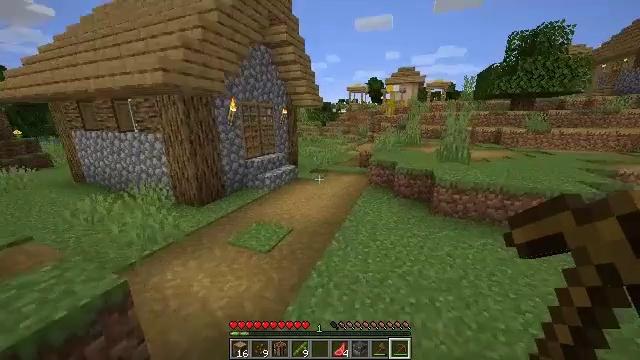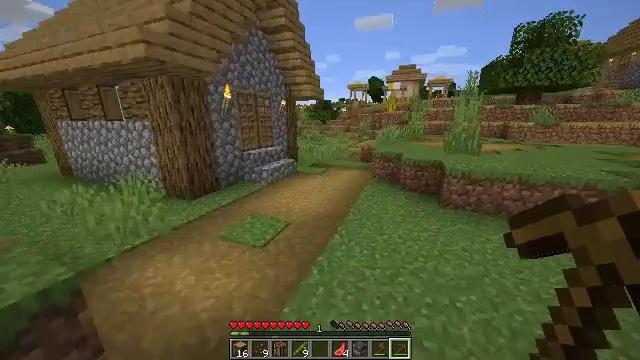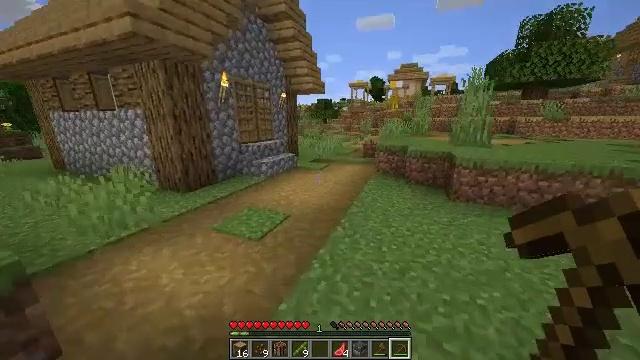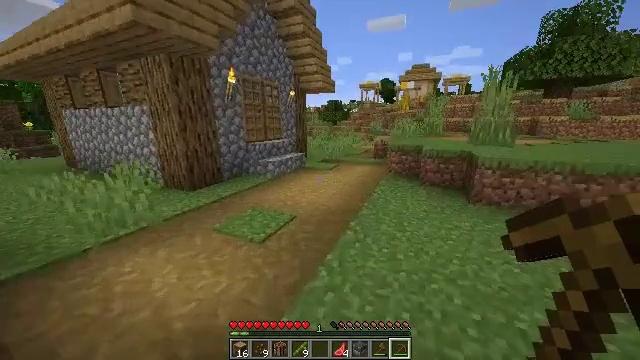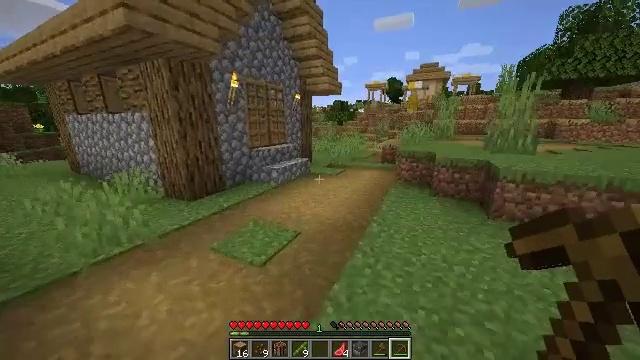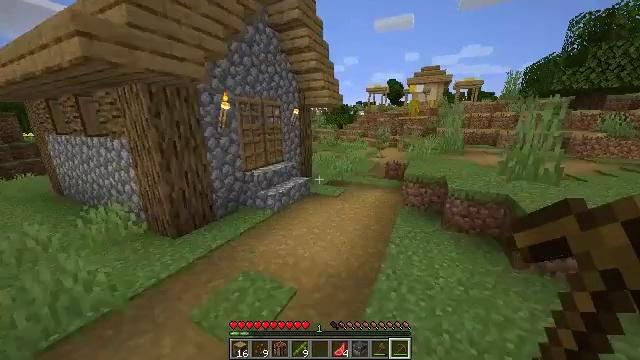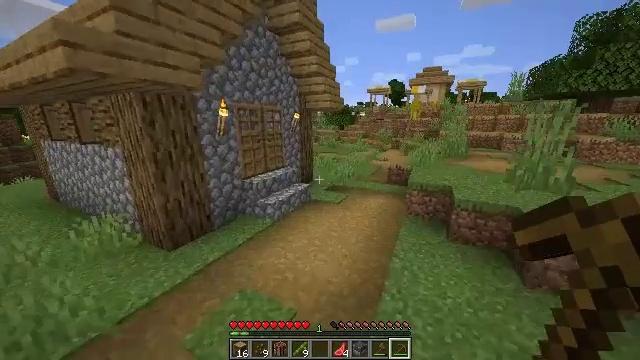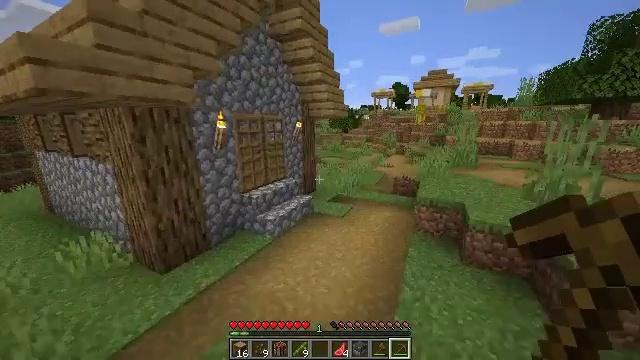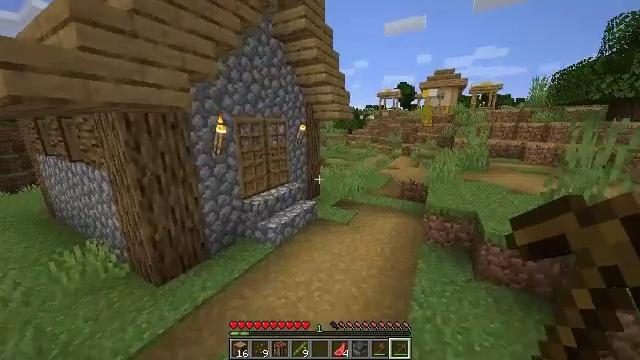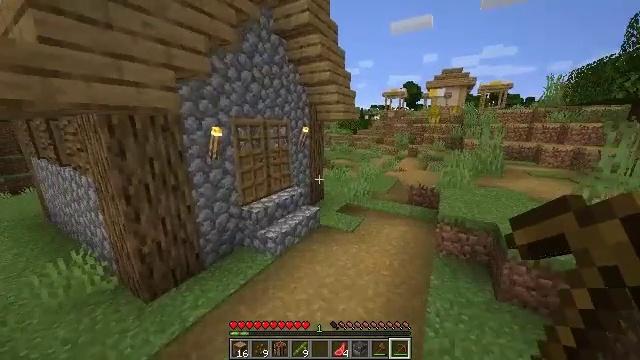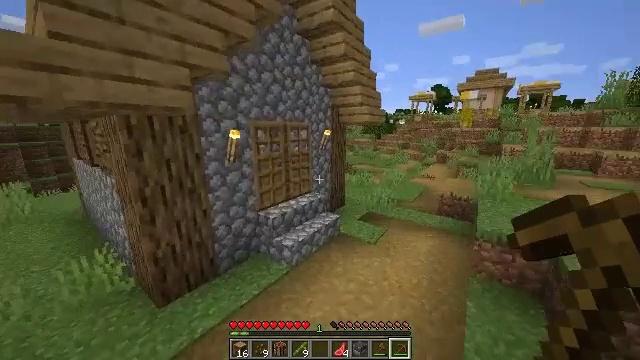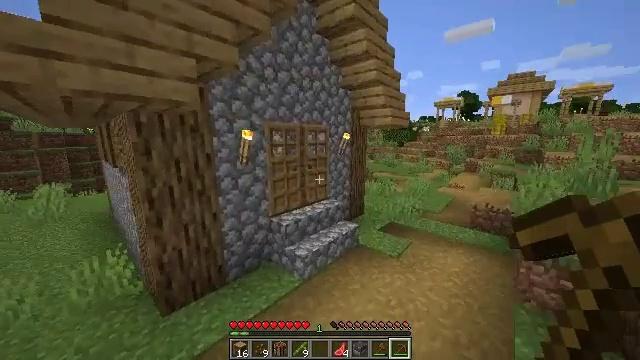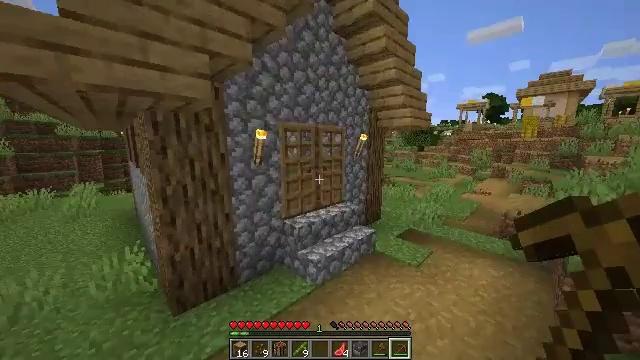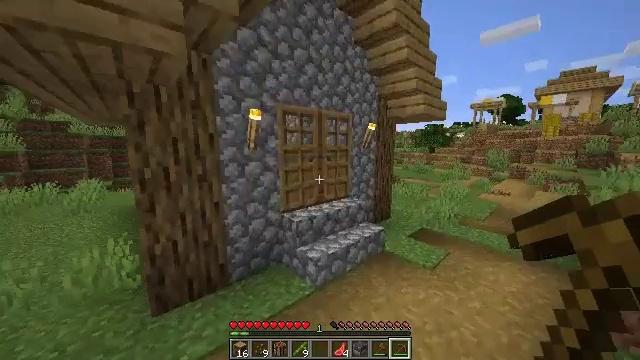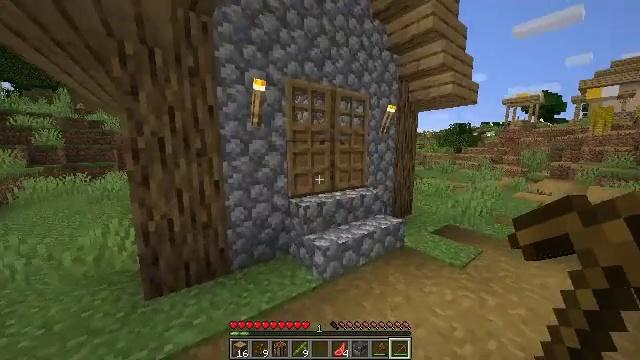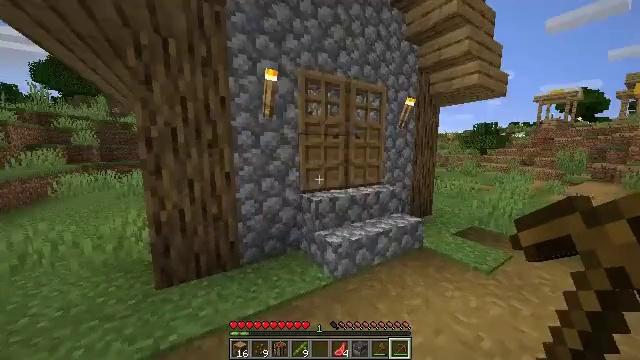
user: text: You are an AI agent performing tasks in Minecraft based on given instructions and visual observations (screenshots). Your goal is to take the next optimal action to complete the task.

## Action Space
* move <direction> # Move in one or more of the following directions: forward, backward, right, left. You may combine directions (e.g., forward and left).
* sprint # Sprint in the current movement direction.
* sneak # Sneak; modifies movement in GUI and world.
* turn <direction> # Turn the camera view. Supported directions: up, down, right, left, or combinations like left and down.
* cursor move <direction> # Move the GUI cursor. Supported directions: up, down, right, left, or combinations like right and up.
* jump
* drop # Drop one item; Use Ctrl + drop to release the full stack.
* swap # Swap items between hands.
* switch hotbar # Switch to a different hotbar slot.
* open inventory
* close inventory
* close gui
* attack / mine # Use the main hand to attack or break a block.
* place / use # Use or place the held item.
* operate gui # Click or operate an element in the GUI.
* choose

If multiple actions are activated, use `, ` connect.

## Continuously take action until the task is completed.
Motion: motion action
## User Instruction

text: Collect the blast furnace by mining it.
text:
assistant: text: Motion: move forward, jump
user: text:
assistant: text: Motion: move forward, jump
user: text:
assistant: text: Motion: move forward, turn left, jump
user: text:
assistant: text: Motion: move forward, turn left, jump
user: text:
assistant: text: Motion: move forward, jump
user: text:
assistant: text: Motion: move forward, jump
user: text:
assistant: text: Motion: move forward, jump
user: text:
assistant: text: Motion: move forward, turn left, jump
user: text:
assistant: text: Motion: move forward, turn left, jump
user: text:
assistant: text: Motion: move forward, turn left and up
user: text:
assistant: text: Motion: move forward, turn left and up
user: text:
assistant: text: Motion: move forward, turn left and up
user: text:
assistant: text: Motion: move forward and move right, turn left
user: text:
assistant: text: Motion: move forward and move right, turn left
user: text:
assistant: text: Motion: move forward and move right, turn left
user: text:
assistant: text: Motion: move forward and move right, turn left and up
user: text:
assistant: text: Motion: move forward and move right, turn left and up
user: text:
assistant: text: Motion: move forward, turn left
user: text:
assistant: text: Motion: move forward, use / place
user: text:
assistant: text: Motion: move forward, use / place
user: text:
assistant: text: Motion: move forward, use / place
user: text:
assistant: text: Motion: move forward
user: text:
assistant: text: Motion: move forward
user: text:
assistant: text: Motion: move forward
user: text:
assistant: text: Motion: move forward
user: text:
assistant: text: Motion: move forward, turn right and up
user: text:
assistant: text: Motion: move forward
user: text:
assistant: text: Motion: use / place
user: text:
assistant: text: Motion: use / place
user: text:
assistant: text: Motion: no_op